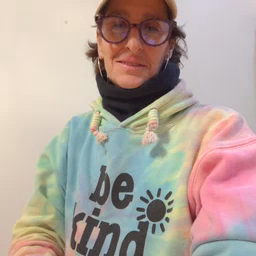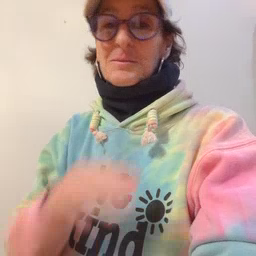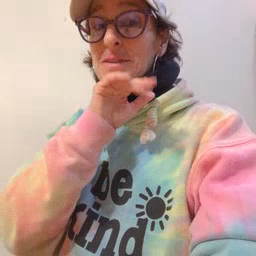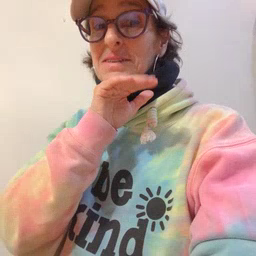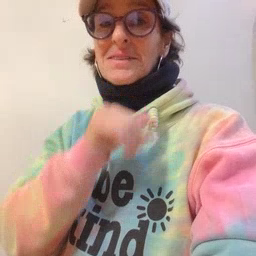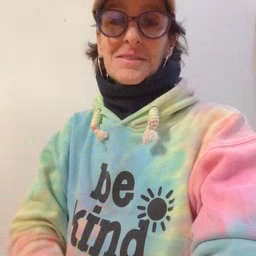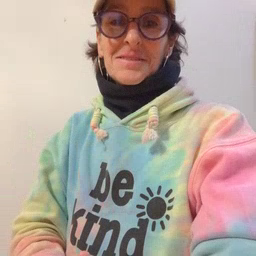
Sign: pig